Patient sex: F
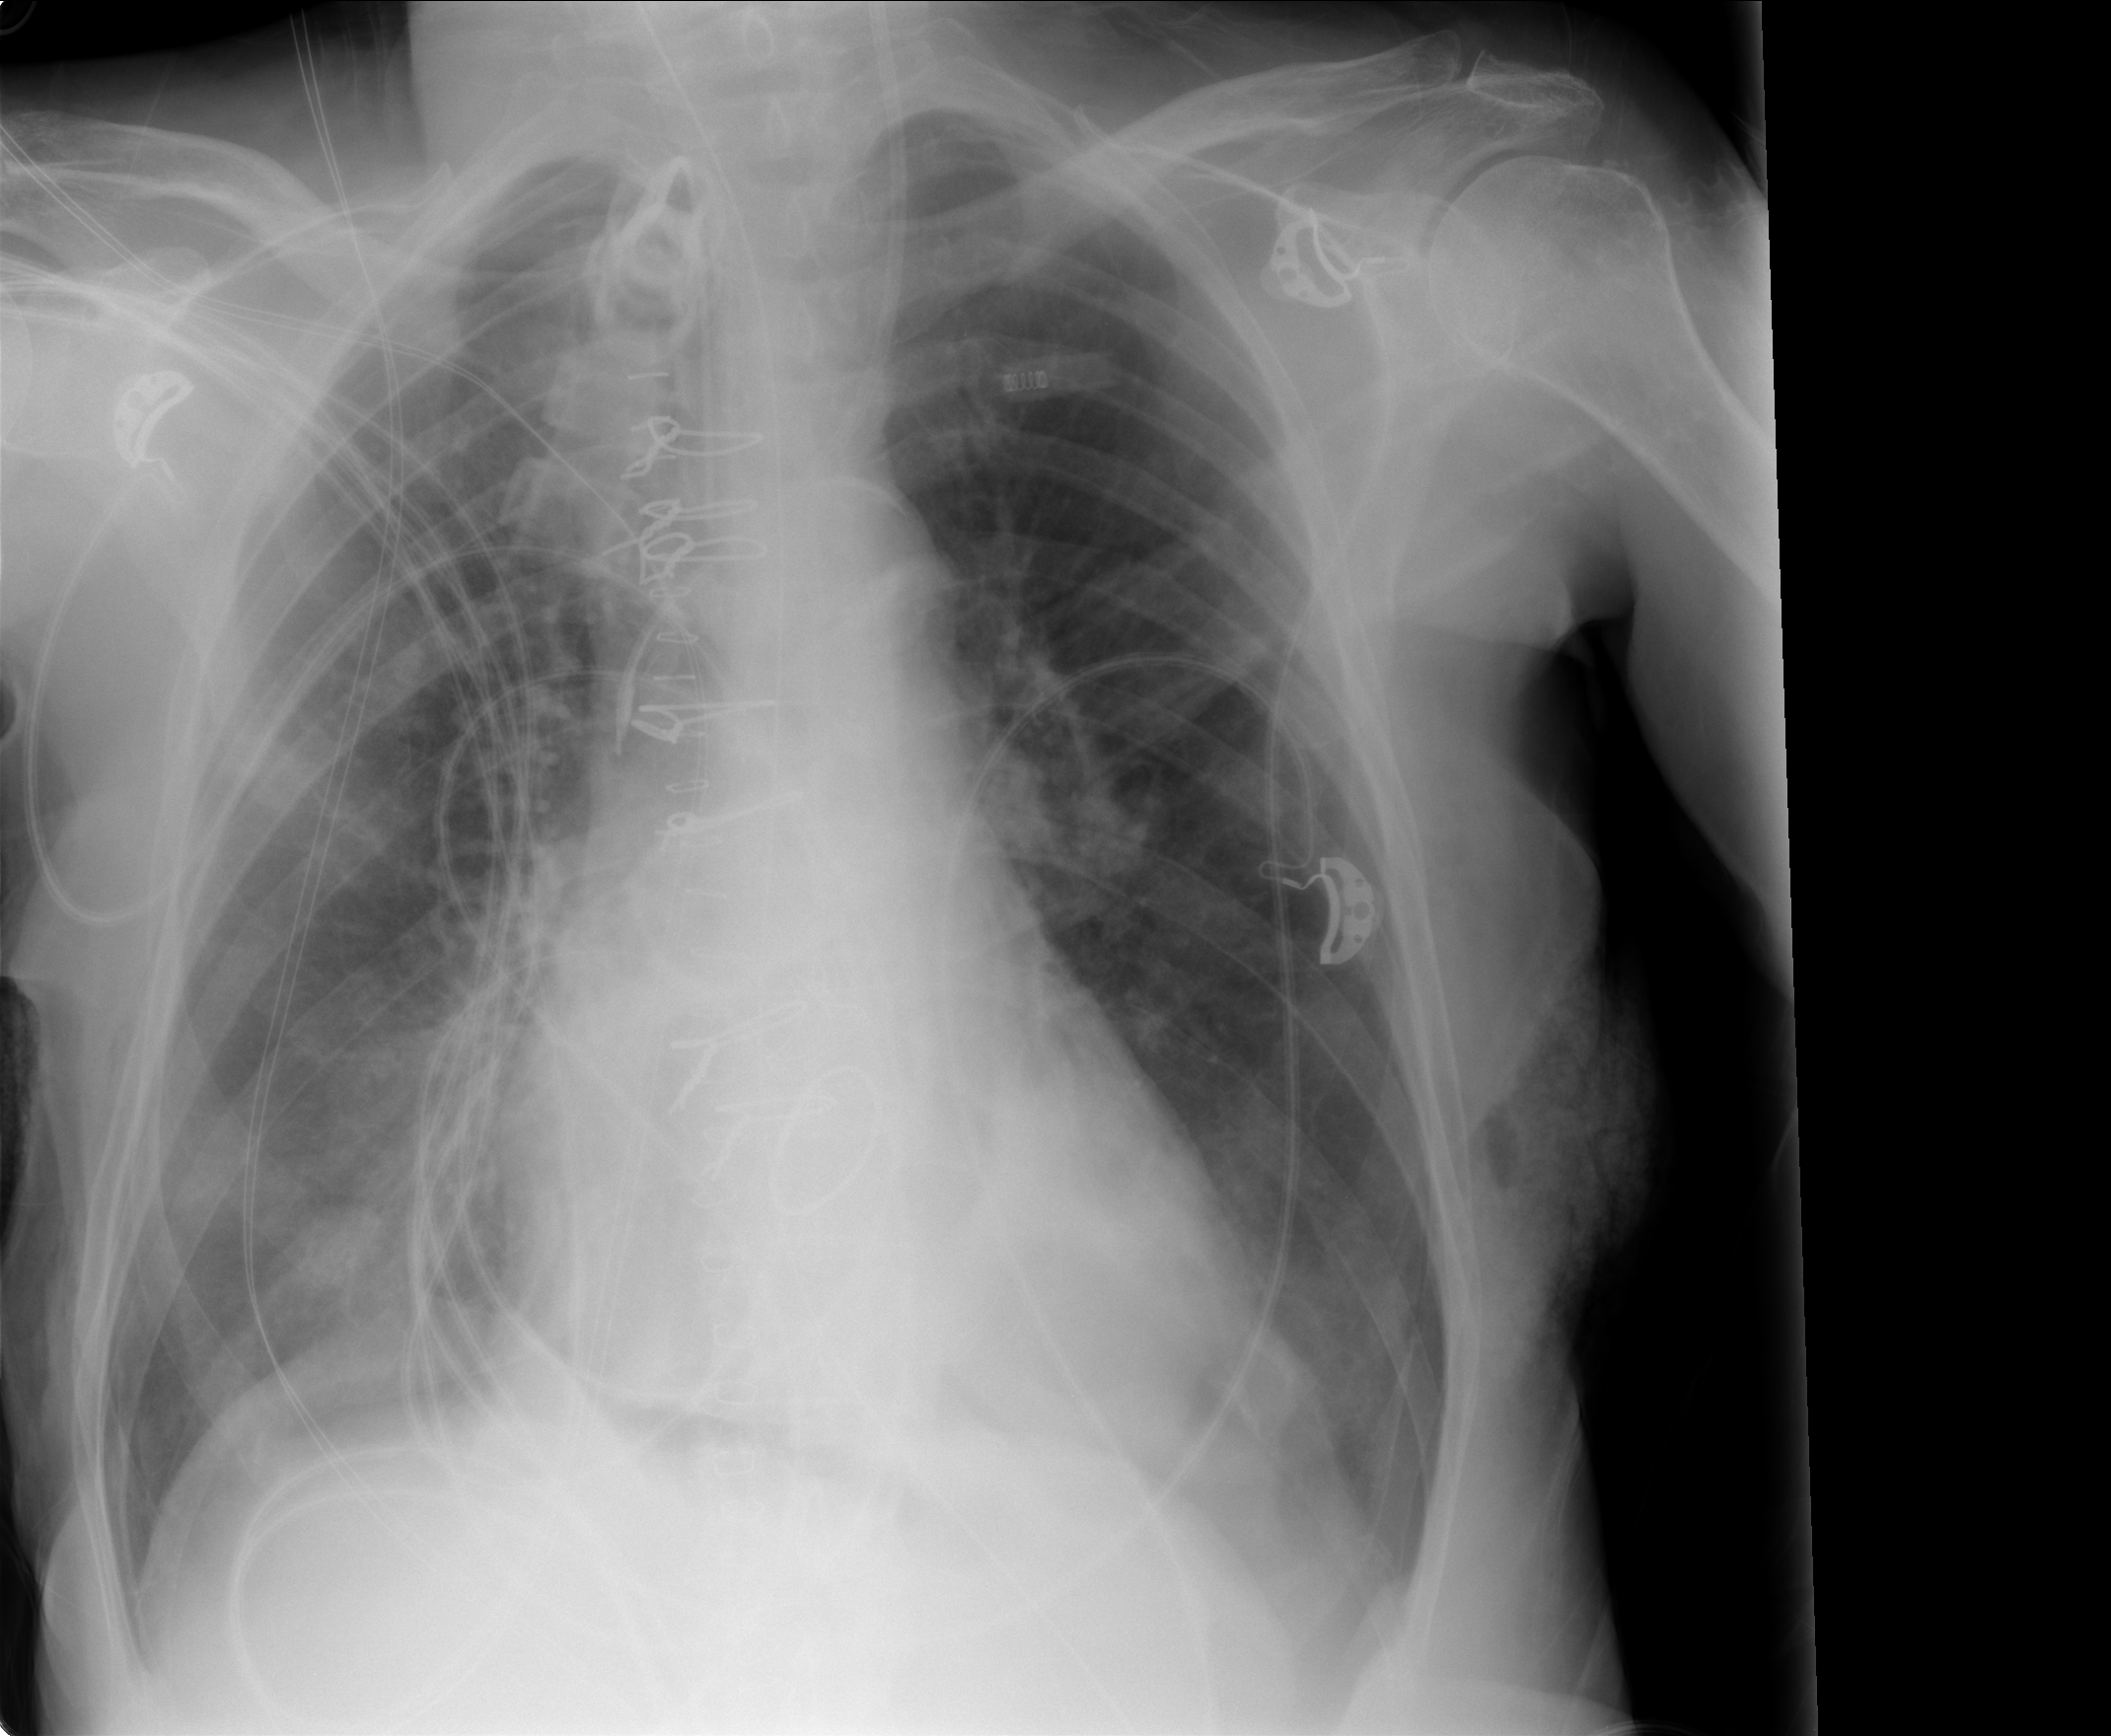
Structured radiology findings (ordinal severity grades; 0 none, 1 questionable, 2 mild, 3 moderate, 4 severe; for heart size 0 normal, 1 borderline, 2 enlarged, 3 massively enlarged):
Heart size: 1
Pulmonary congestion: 2
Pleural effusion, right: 2
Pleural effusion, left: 2
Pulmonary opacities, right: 2
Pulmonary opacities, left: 0
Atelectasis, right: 3
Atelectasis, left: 0